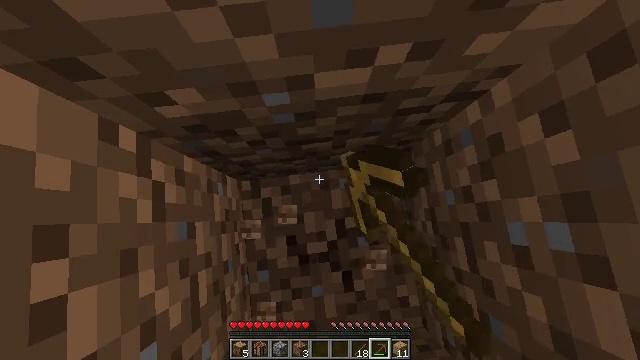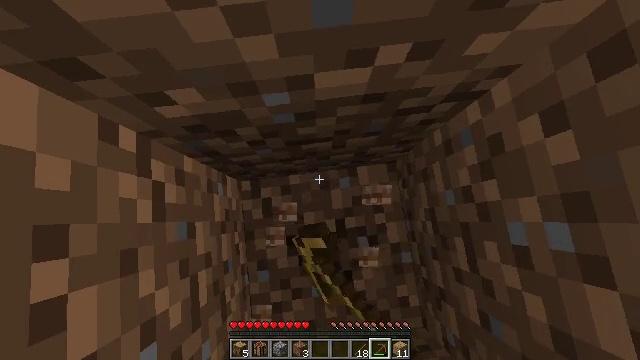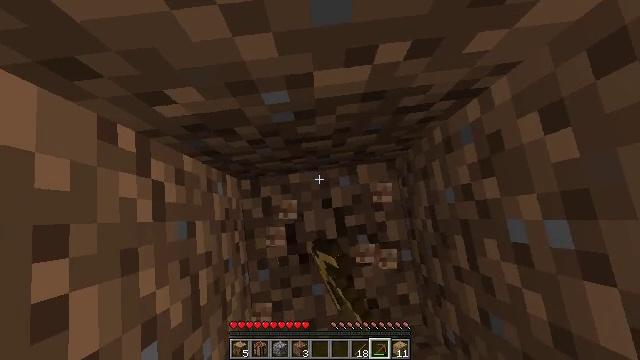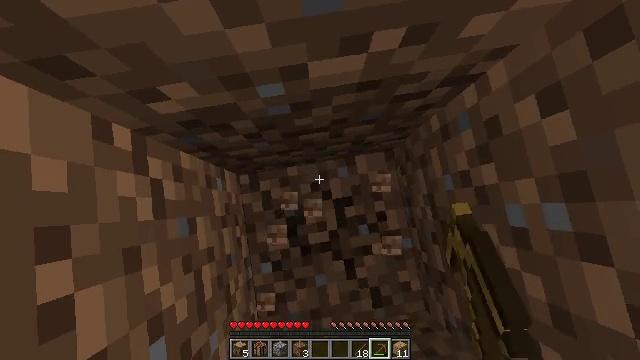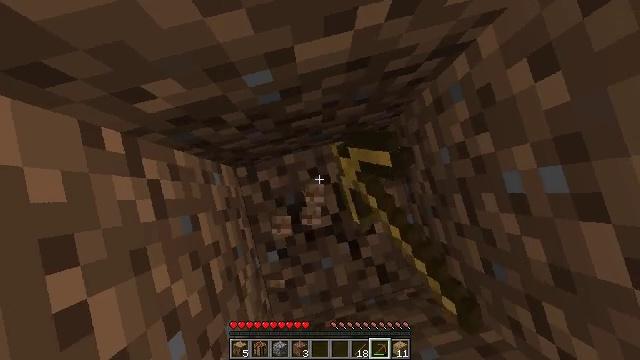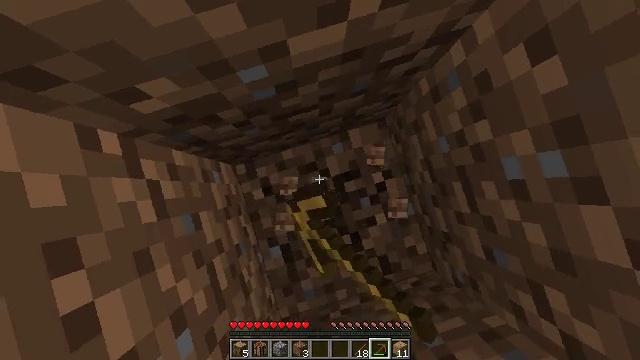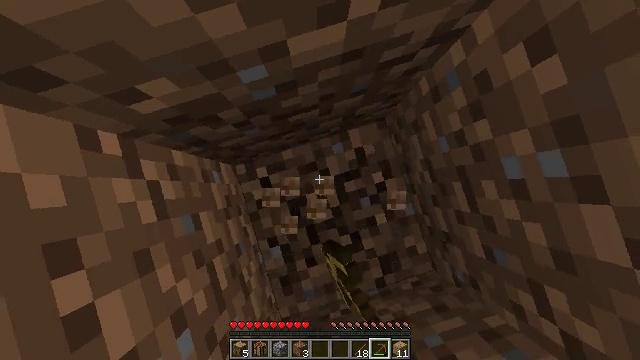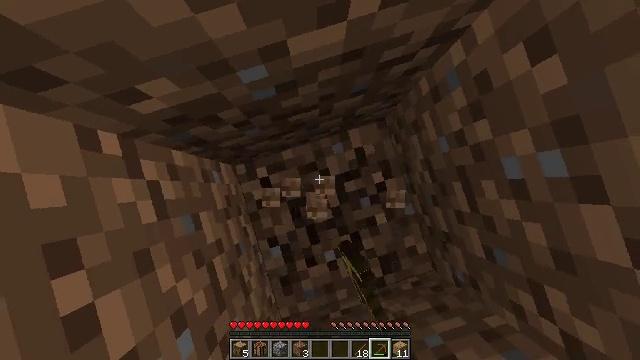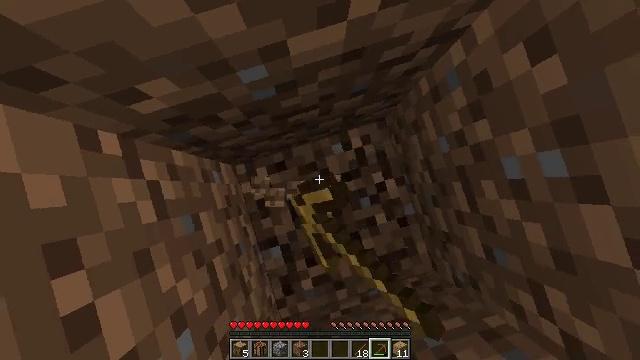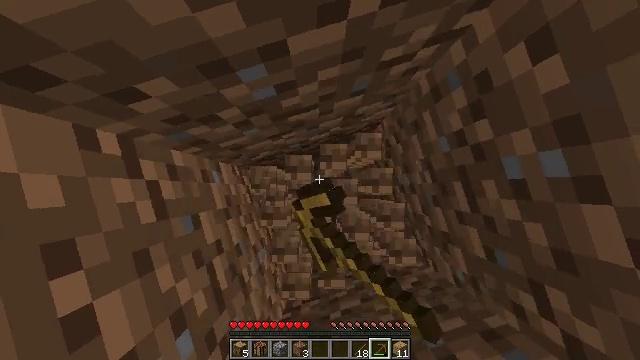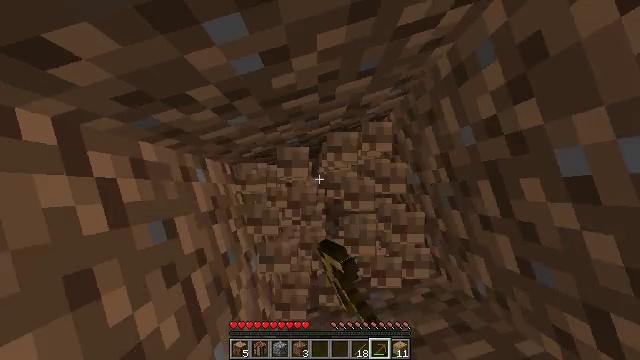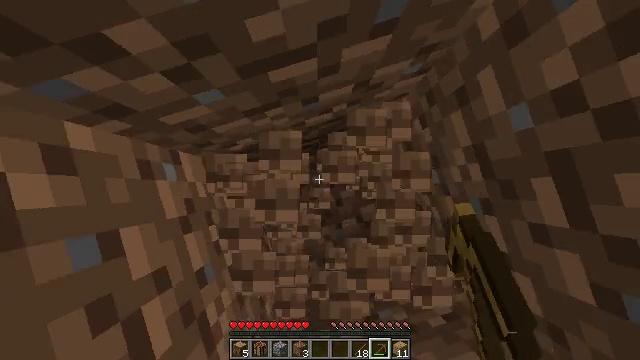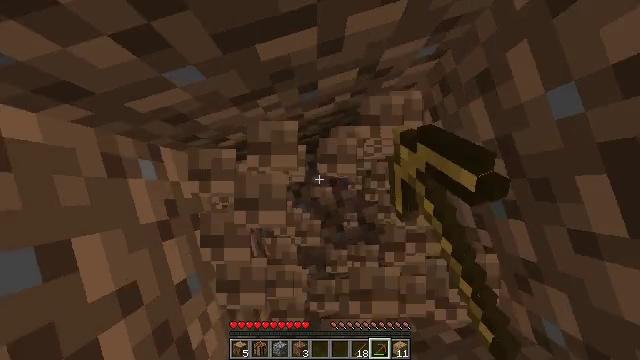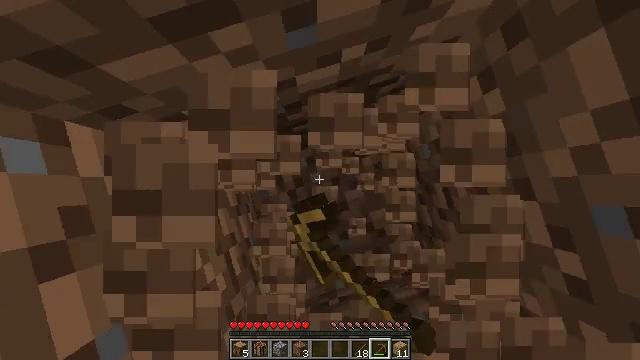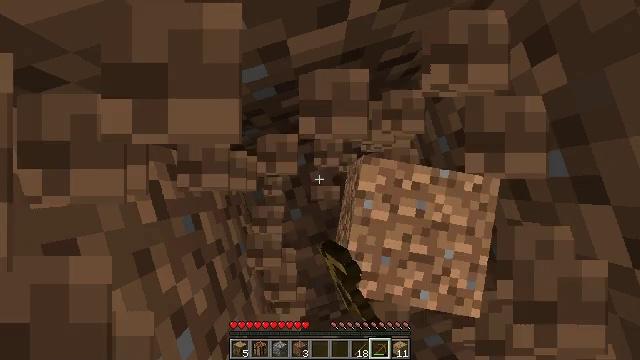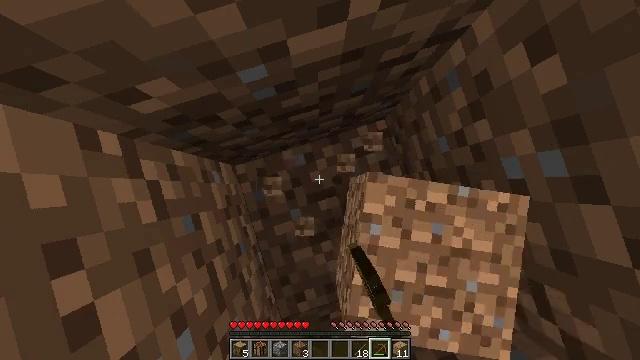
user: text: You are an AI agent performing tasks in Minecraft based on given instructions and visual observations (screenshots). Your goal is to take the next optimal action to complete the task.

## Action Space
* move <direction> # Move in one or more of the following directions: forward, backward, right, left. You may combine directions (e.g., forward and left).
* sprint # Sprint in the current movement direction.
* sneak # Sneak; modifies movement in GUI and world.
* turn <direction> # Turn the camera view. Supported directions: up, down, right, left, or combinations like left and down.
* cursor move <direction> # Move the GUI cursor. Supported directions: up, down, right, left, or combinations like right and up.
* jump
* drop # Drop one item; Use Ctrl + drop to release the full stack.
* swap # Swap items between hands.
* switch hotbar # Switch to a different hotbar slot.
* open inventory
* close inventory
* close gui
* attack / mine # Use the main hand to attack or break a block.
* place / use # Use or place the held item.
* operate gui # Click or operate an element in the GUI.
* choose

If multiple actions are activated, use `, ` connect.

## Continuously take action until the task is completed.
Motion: motion action
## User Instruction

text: Gather dirt.
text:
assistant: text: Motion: attack / mine
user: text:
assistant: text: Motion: attack / mine
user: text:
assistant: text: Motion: turn right and down, attack / mine
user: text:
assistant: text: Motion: turn right and down, attack / mine
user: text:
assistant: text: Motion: turn right and down, attack / mine
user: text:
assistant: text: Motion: attack / mine
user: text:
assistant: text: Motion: attack / mine
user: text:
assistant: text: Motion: attack / mine
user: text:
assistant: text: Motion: attack / mine
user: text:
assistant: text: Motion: attack / mine
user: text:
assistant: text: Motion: attack / mine
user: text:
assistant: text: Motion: attack / mine
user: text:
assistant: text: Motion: attack / mine
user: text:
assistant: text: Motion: attack / mine
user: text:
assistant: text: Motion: attack / mine
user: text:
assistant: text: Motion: attack / mine
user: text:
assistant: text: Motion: attack / mine
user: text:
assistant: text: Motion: attack / mine
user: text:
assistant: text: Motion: attack / mine
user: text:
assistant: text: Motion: attack / mine
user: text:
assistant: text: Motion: attack / mine
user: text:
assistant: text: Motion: attack / mine
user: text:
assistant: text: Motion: attack / mine
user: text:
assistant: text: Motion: attack / mine
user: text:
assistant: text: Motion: attack / mine
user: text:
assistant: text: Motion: attack / mine
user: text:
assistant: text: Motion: attack / mine
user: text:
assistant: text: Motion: attack / mine
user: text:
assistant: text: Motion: attack / mine
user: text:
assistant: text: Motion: attack / mine